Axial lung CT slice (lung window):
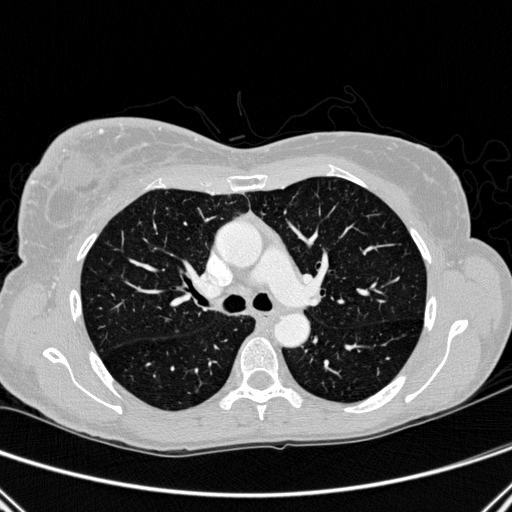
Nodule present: no